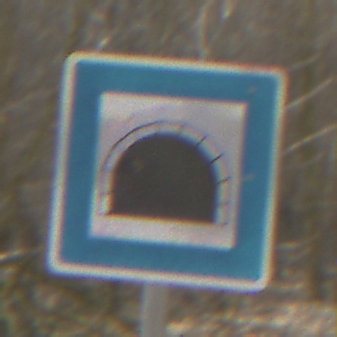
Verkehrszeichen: Tunnel
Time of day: MorningAfternoon
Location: Outdoor (Nature)
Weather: Clear
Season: Winter
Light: Natural